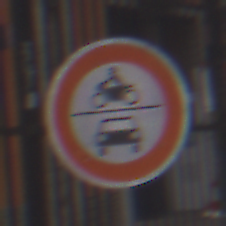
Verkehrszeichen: VerbotKraftfahrzeuge
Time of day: MorningAfternoon
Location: Outdoor (Urban)
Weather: Overcast
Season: NotSpecified
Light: Natural